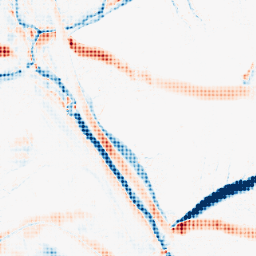
Category: morphological
Decomposition family: morphological_ellipse
Decomposition parameters: operation: average
width: 20
height: 5
Upsampling method: sinc_blackman
Upsampling parameters: scale: 4
kernel_size: 4
Upsampling scale: 4